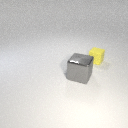
large gray metal cube in front of small yellow rubber cube